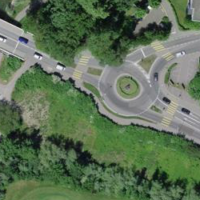
EUNIS habitat code: 53
Species observed at this site:
Hemerocallis fulva
Achillea millefolium
Chenopodium album